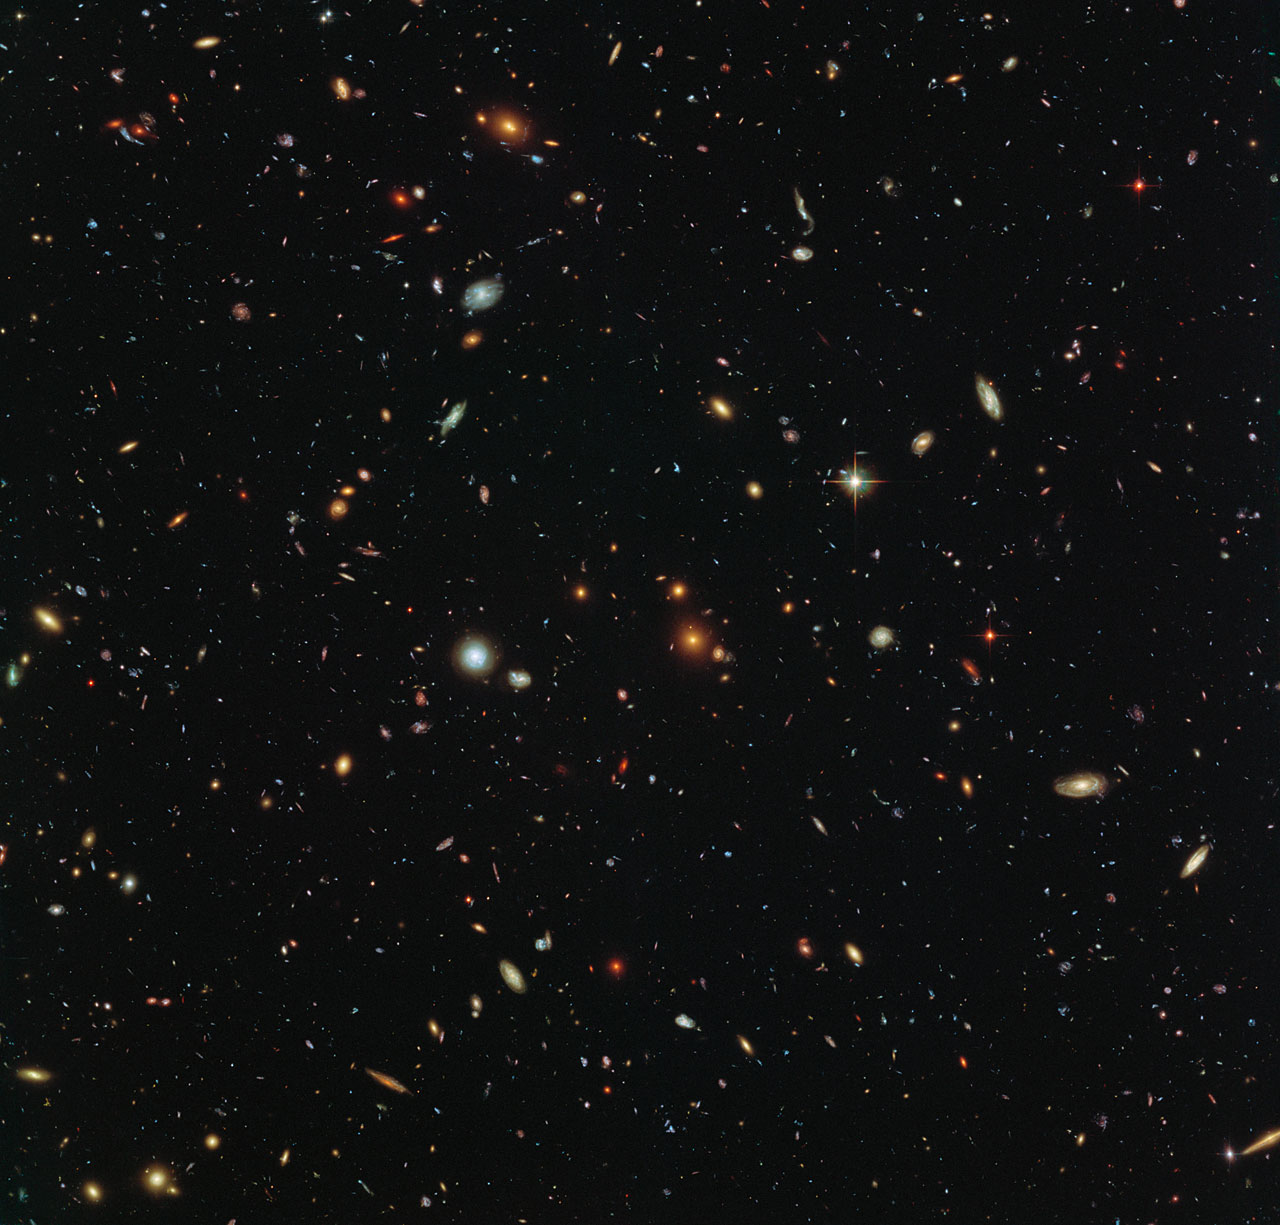
Hubble Sees a Legion of Galaxies Hubble Sees a Legion of Galaxies, space, nasa, hubble, nasagoddard, abell2744